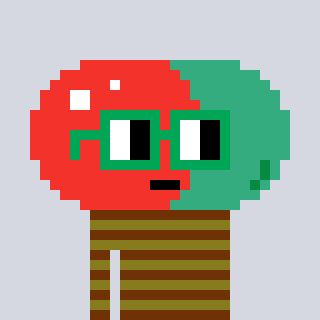
a pixel art character with square green glasses, a pill-shaped head and a gunk-colored body on a cool background